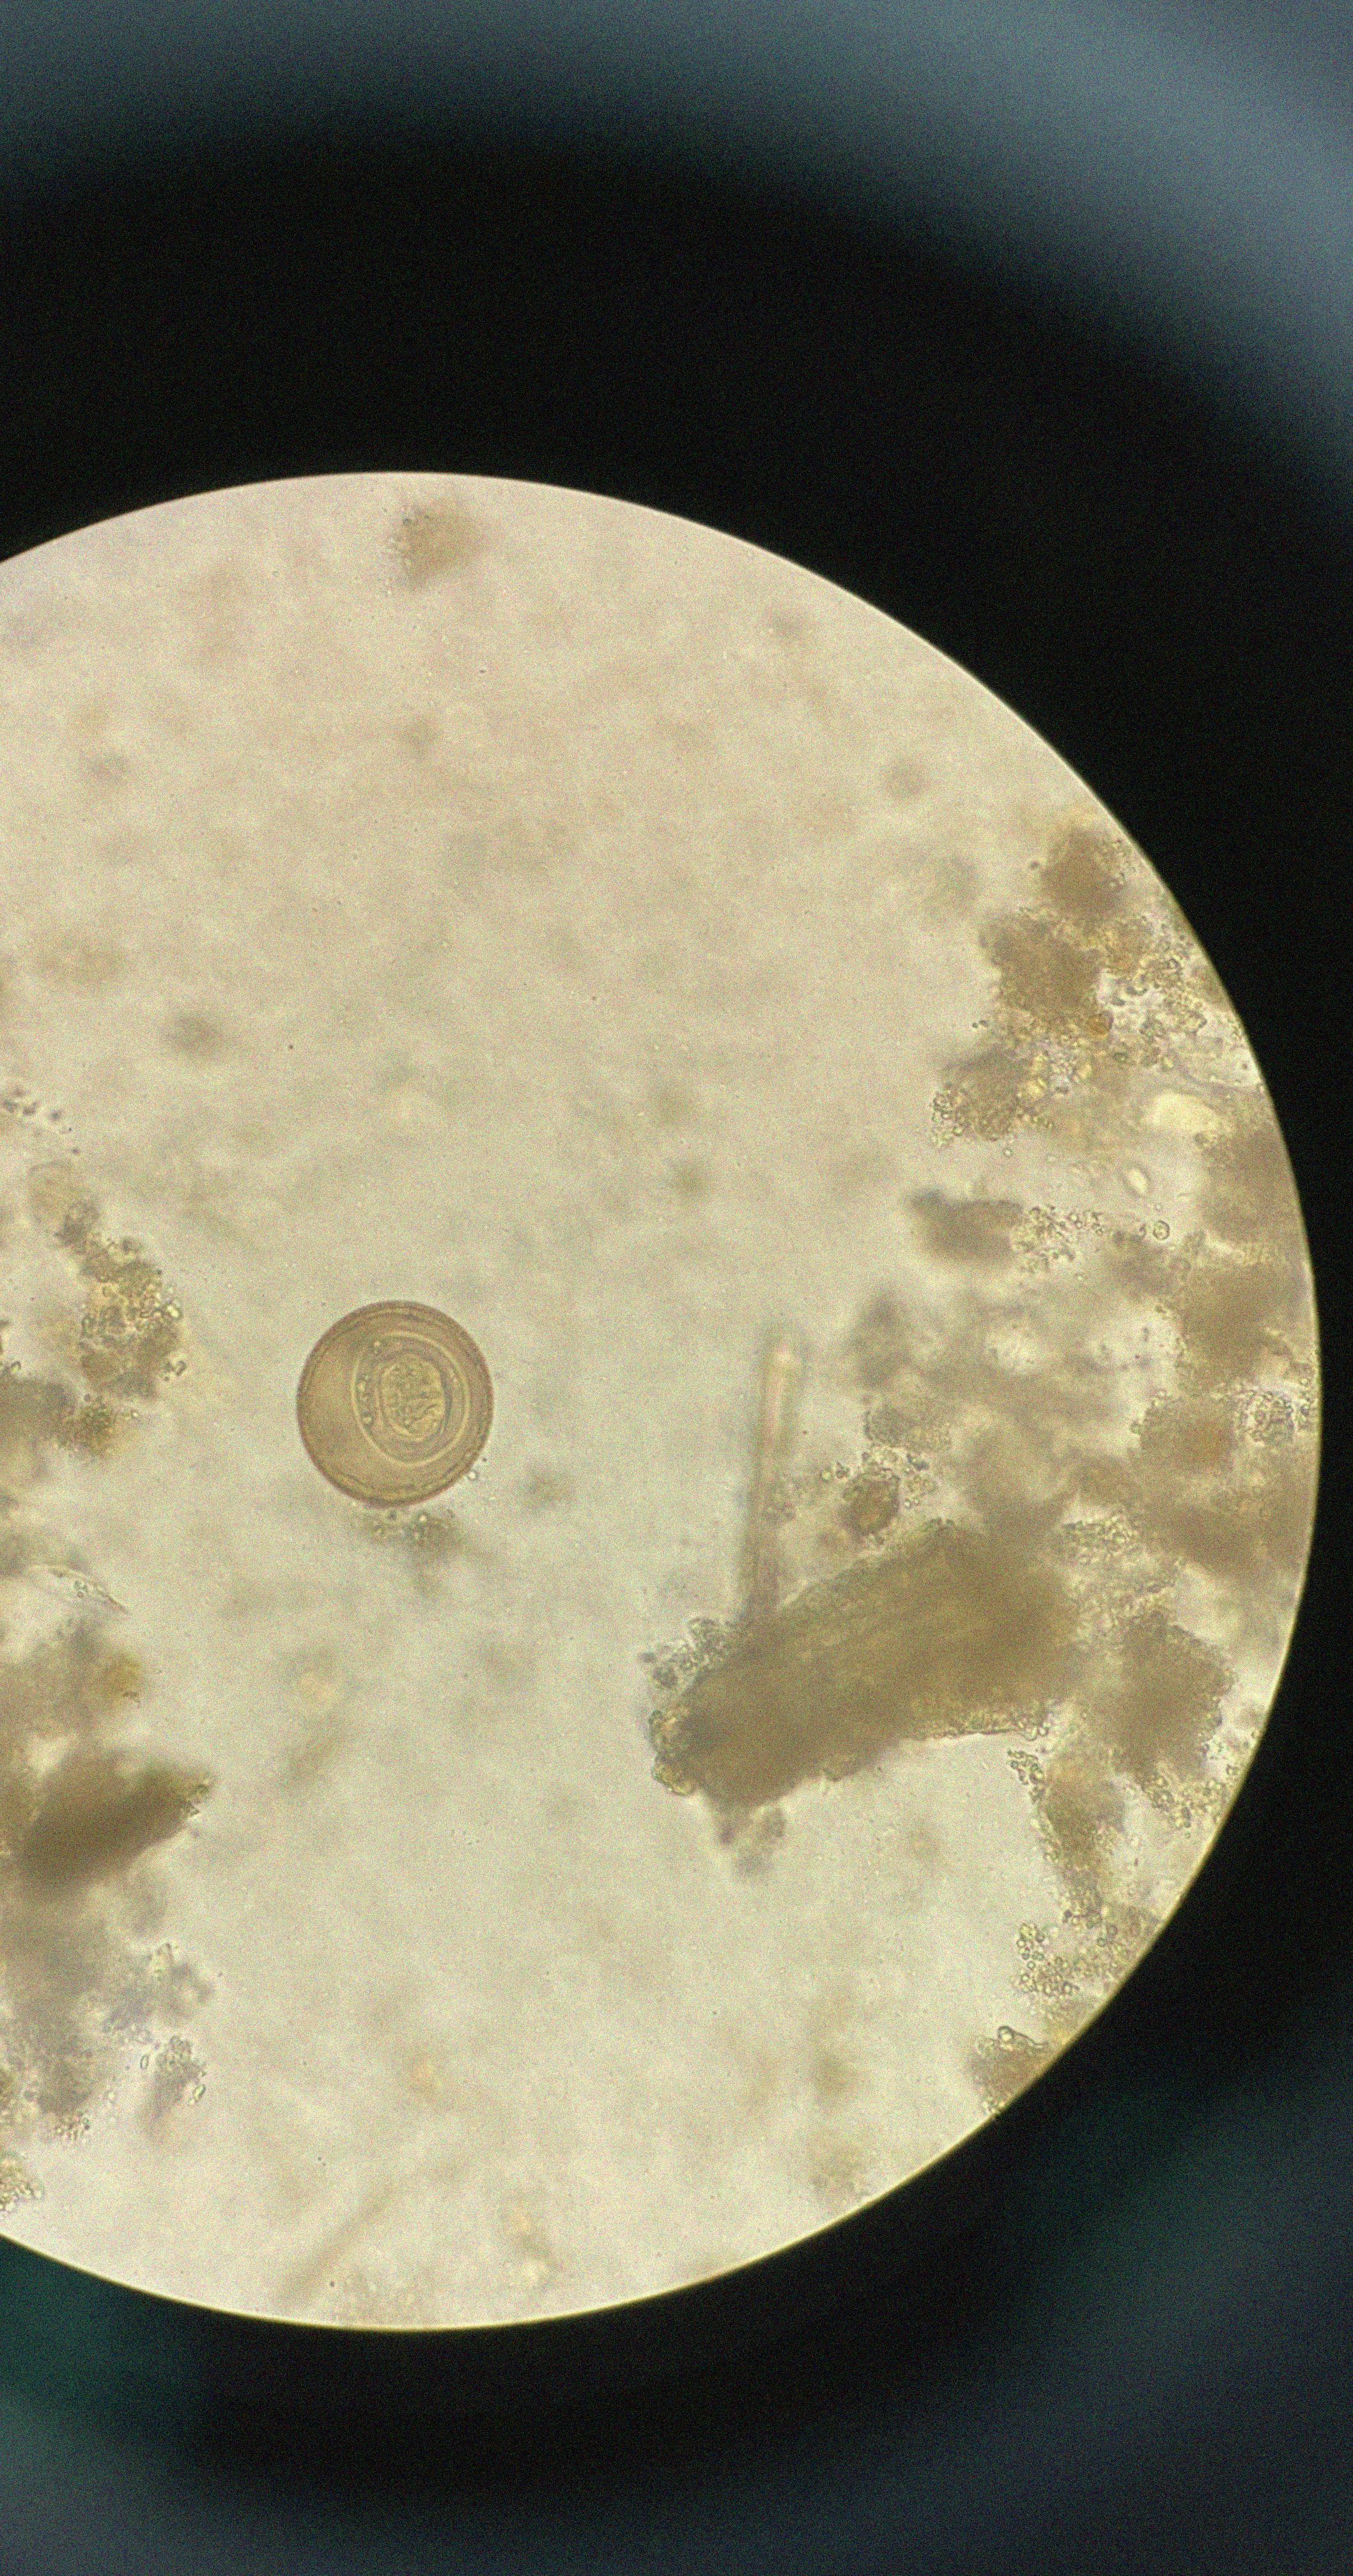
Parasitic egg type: Hymenolepis diminuta